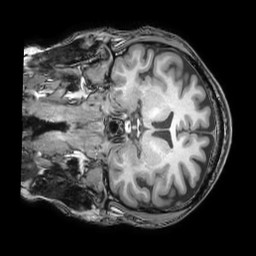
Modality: T1w
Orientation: coronal
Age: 33
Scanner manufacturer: philips
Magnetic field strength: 3 T
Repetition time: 0.007 s
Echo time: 0.003501 s